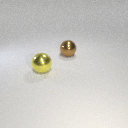
large yellow metal sphere to the left of large brown metal sphere